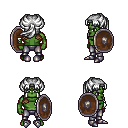
a pixel art fantasy rpg character, male body template, orc, green skin, leather shoulder armor, metal pants, white princess hairstyle, metal boots, shield, four views (front, back, left, right), 2x2 character sprite sheet, small pixel art, hard edges, no anti-aliasing